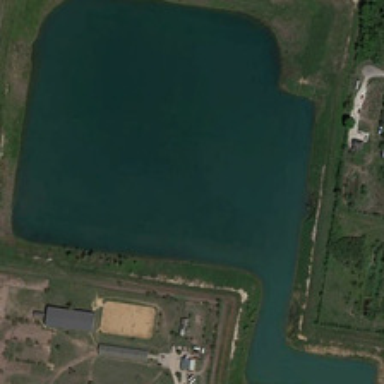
Several buildings and some green trees are near a polygonal dark green pond .